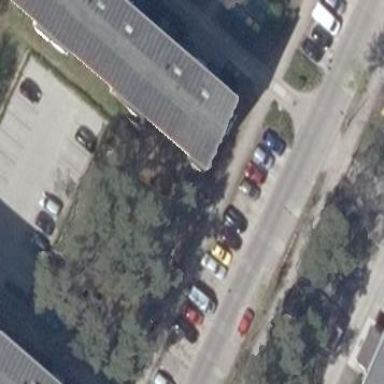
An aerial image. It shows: Parking area with concrete surface.